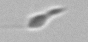
Label: Dinobryon